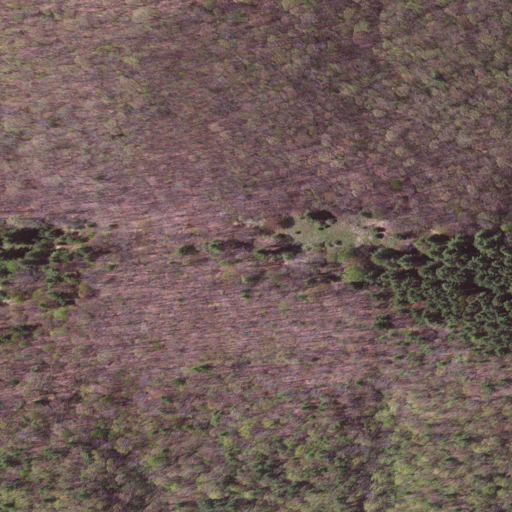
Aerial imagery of mountain in Virginia named Perkins Knob containing deciduous forest, mixed forest, and evergreen forest